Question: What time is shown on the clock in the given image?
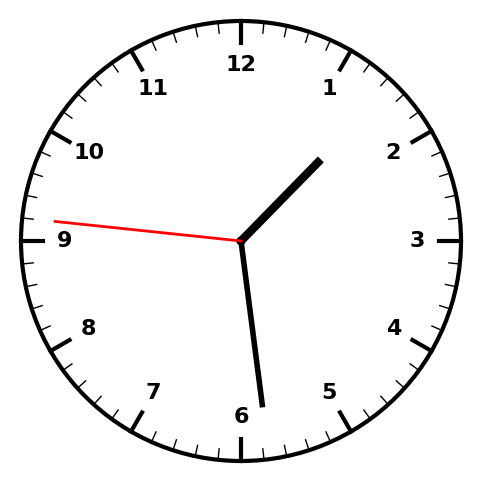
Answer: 01:28:46